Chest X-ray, AP view. Patient: 72 years old, sex M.
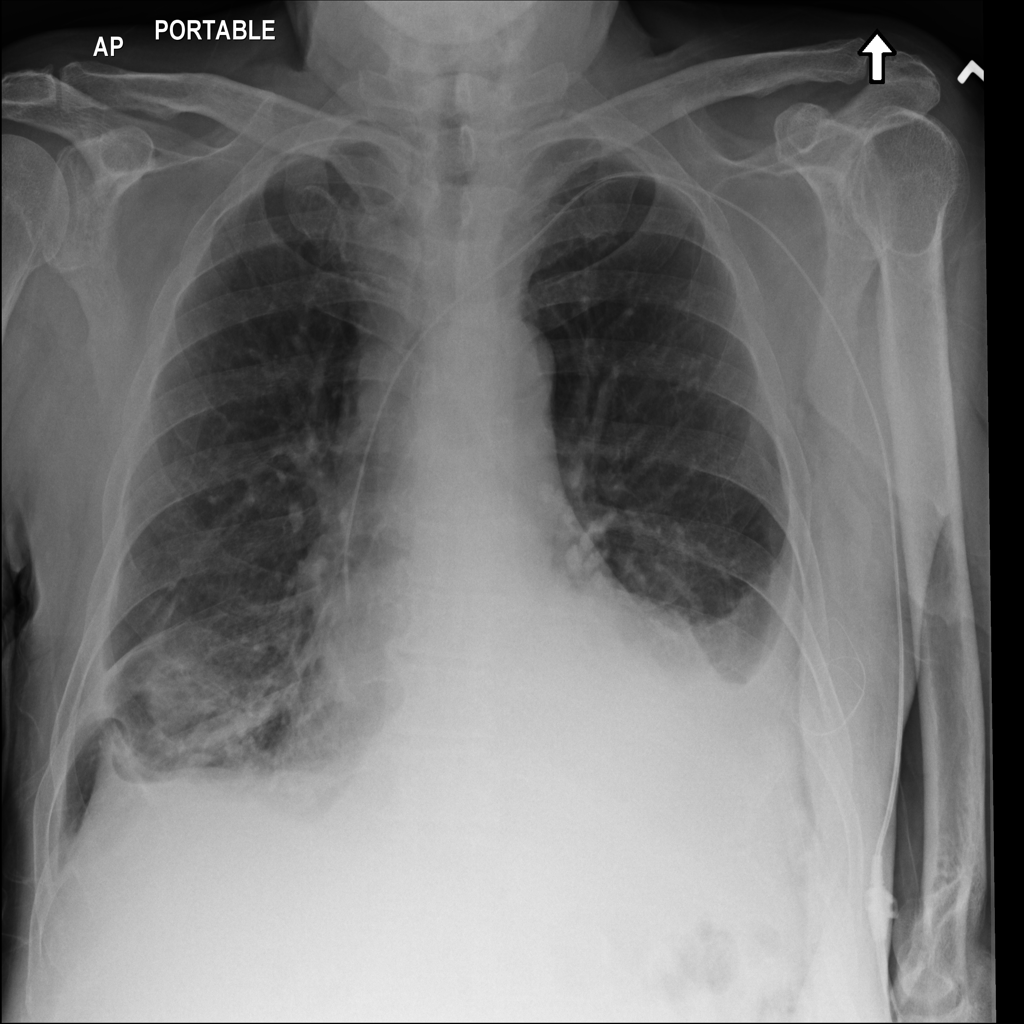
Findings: No Finding